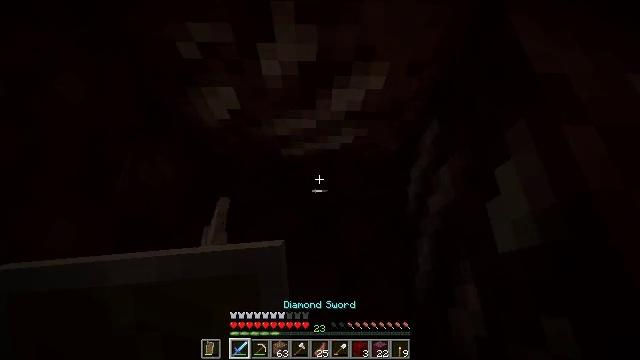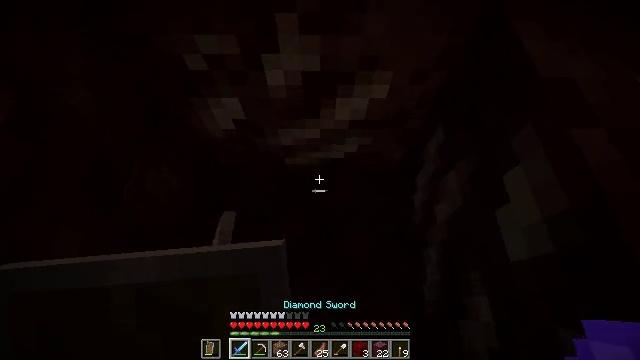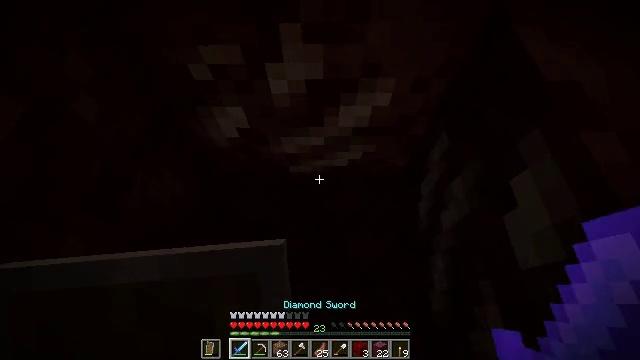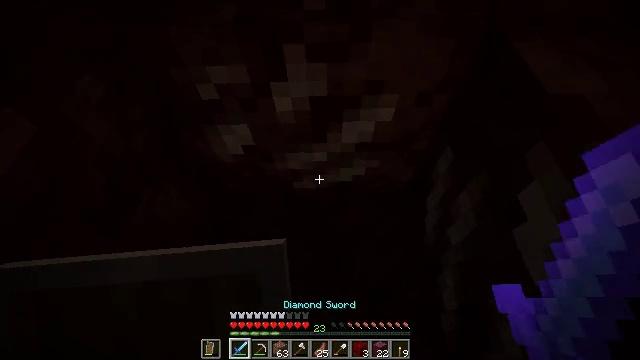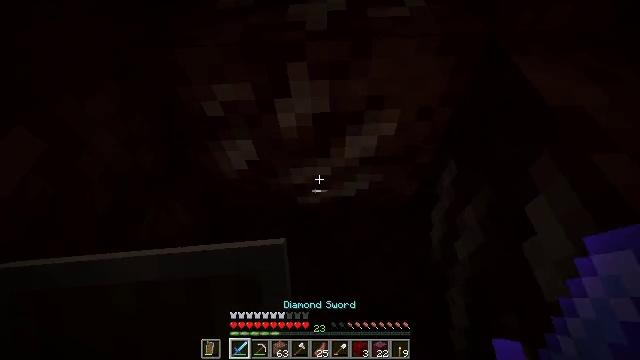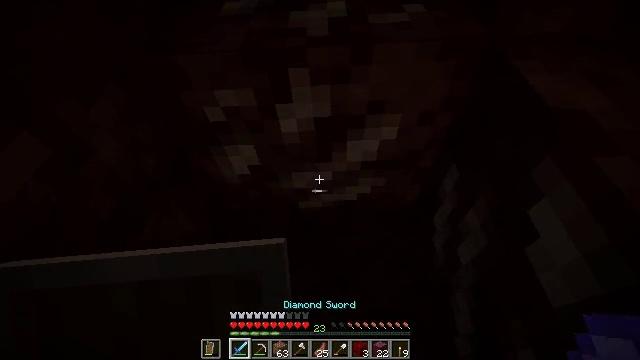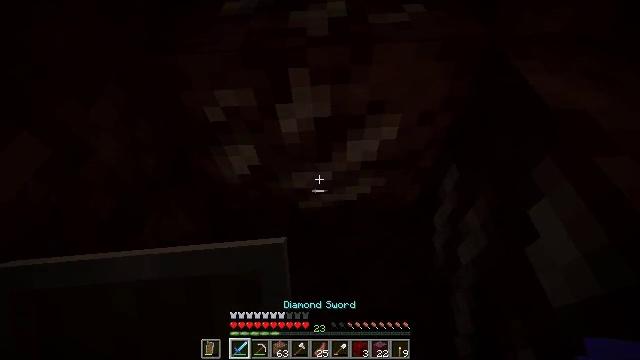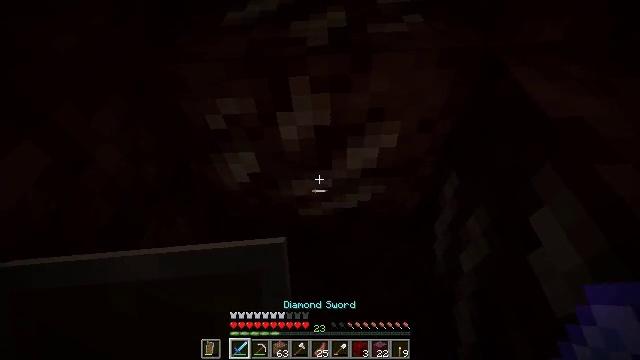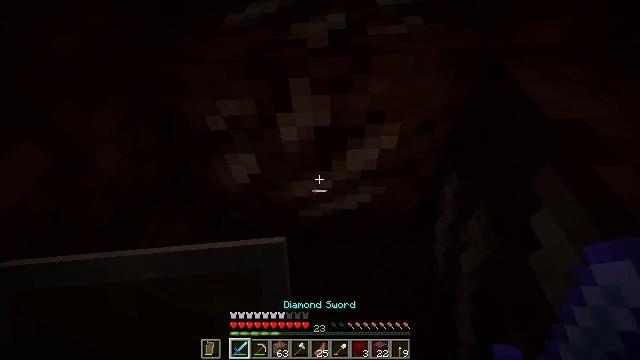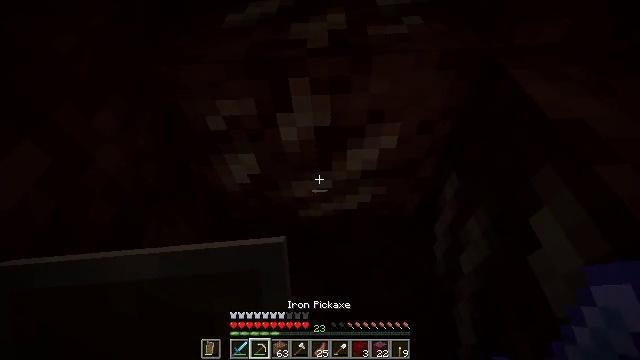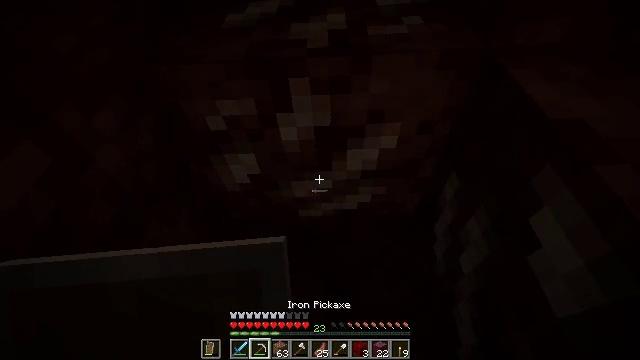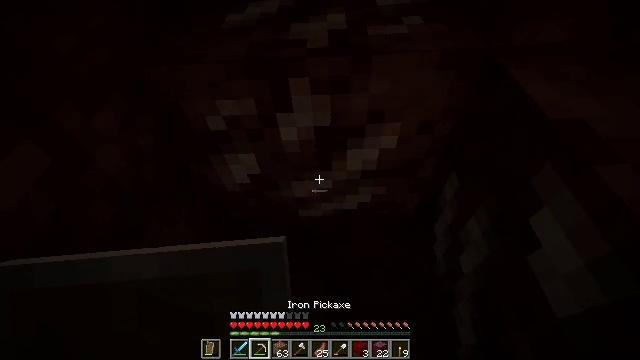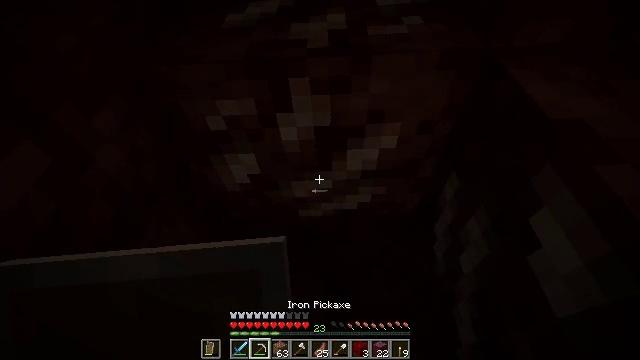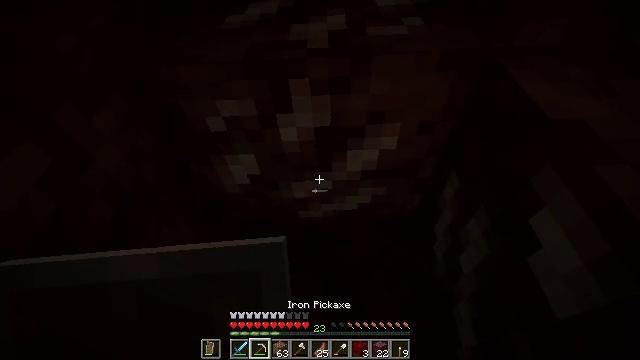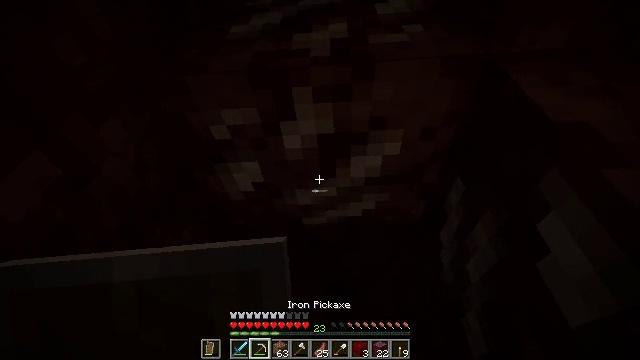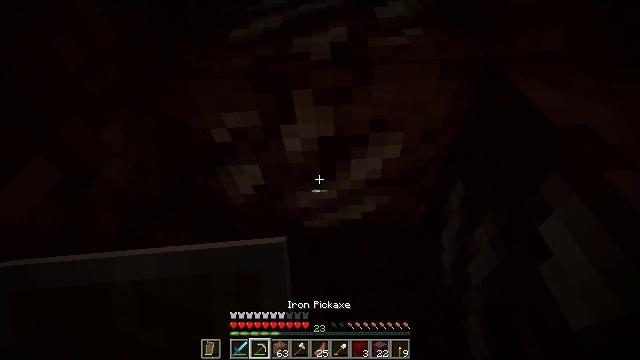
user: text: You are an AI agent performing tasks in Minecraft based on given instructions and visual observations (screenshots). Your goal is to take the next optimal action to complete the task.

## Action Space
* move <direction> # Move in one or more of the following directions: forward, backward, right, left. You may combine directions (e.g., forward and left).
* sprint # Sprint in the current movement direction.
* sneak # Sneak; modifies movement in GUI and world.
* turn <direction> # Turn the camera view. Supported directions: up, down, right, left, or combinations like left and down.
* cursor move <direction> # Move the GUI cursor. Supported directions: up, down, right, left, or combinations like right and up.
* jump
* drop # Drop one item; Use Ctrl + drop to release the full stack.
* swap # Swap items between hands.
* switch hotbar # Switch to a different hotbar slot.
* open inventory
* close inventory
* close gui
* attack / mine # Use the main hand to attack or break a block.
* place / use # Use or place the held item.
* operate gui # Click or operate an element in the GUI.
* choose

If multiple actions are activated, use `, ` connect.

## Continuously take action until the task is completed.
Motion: motion action
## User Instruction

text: Mine nether quartz ore in the Nether.
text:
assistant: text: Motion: sneak, turn left and up
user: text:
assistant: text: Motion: sneak, turn up
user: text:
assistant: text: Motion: sneak, turn left and up
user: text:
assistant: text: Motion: sneak, turn up
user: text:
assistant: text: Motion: sneak, turn up
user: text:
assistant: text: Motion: sneak
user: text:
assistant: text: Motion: sneak, turn up
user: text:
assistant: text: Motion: sneak
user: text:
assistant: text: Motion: sneak
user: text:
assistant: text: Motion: sneak
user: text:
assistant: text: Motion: sneak
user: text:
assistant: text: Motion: sneak
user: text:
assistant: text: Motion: sneak
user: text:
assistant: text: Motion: sneak, turn left and up
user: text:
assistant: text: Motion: sneak
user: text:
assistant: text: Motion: sneak, attack / mine
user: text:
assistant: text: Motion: sneak, attack / mine
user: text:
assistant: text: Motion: sneak, attack / mine
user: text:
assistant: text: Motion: sneak, attack / mine
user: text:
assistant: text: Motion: sneak, attack / mine
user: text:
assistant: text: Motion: sneak, attack / mine
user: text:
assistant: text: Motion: sneak, attack / mine
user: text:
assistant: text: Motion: sneak, attack / mine
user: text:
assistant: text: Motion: sneak, attack / mine
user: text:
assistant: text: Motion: sneak, attack / mine
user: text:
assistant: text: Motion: sneak, attack / mine
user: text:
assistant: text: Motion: sneak, attack / mine
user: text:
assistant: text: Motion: sneak, turn up, attack / mine
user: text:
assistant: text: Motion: sneak, attack / mine
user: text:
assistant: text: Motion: sneak, attack / mine